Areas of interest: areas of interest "Basketball Arena"
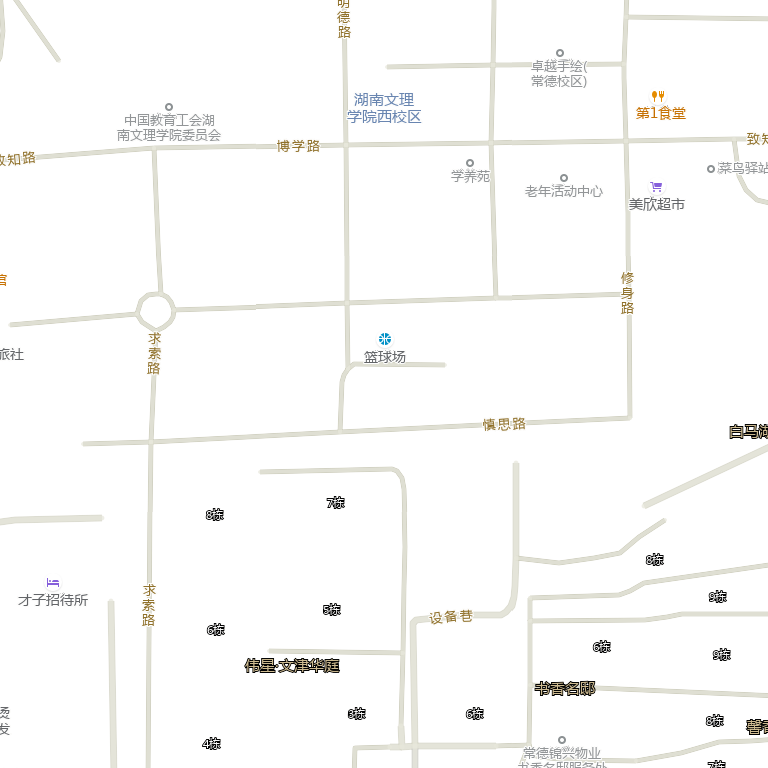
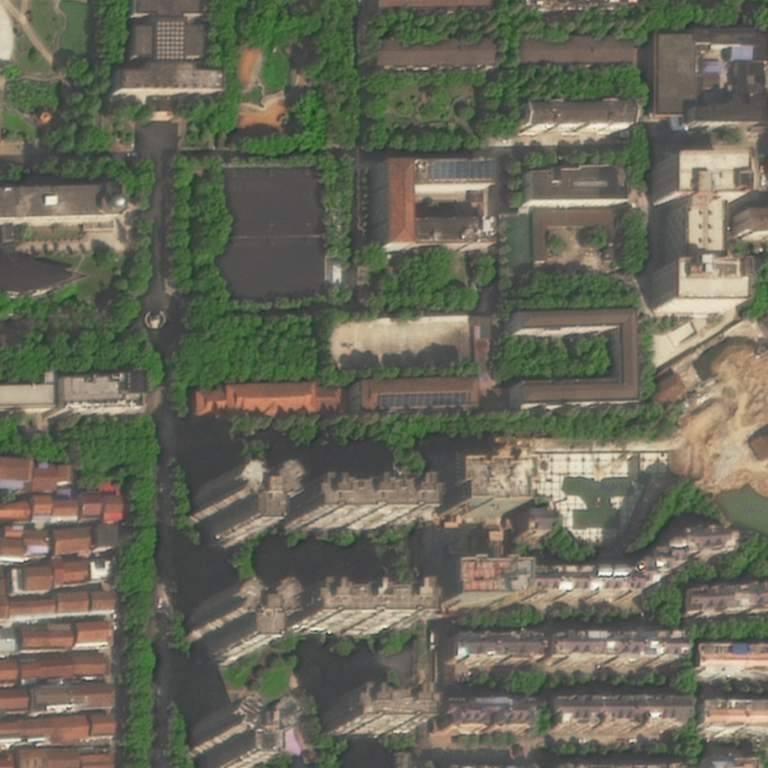